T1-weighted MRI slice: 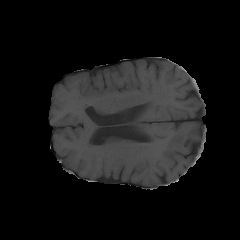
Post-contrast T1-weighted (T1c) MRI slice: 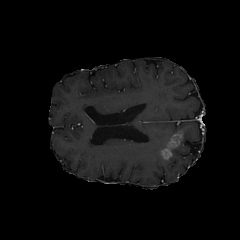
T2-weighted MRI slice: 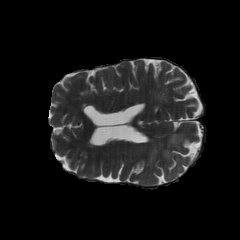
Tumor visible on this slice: yes